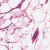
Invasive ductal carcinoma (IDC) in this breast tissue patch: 0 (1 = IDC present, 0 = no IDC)